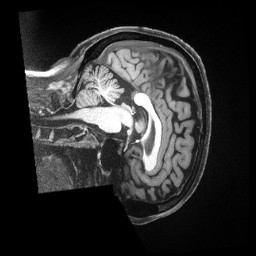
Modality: T1w
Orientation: sagittal
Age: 53
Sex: female
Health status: ill
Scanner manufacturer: siemens
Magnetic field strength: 3 T
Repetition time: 2.5 s
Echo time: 0.00181 s